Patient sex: F
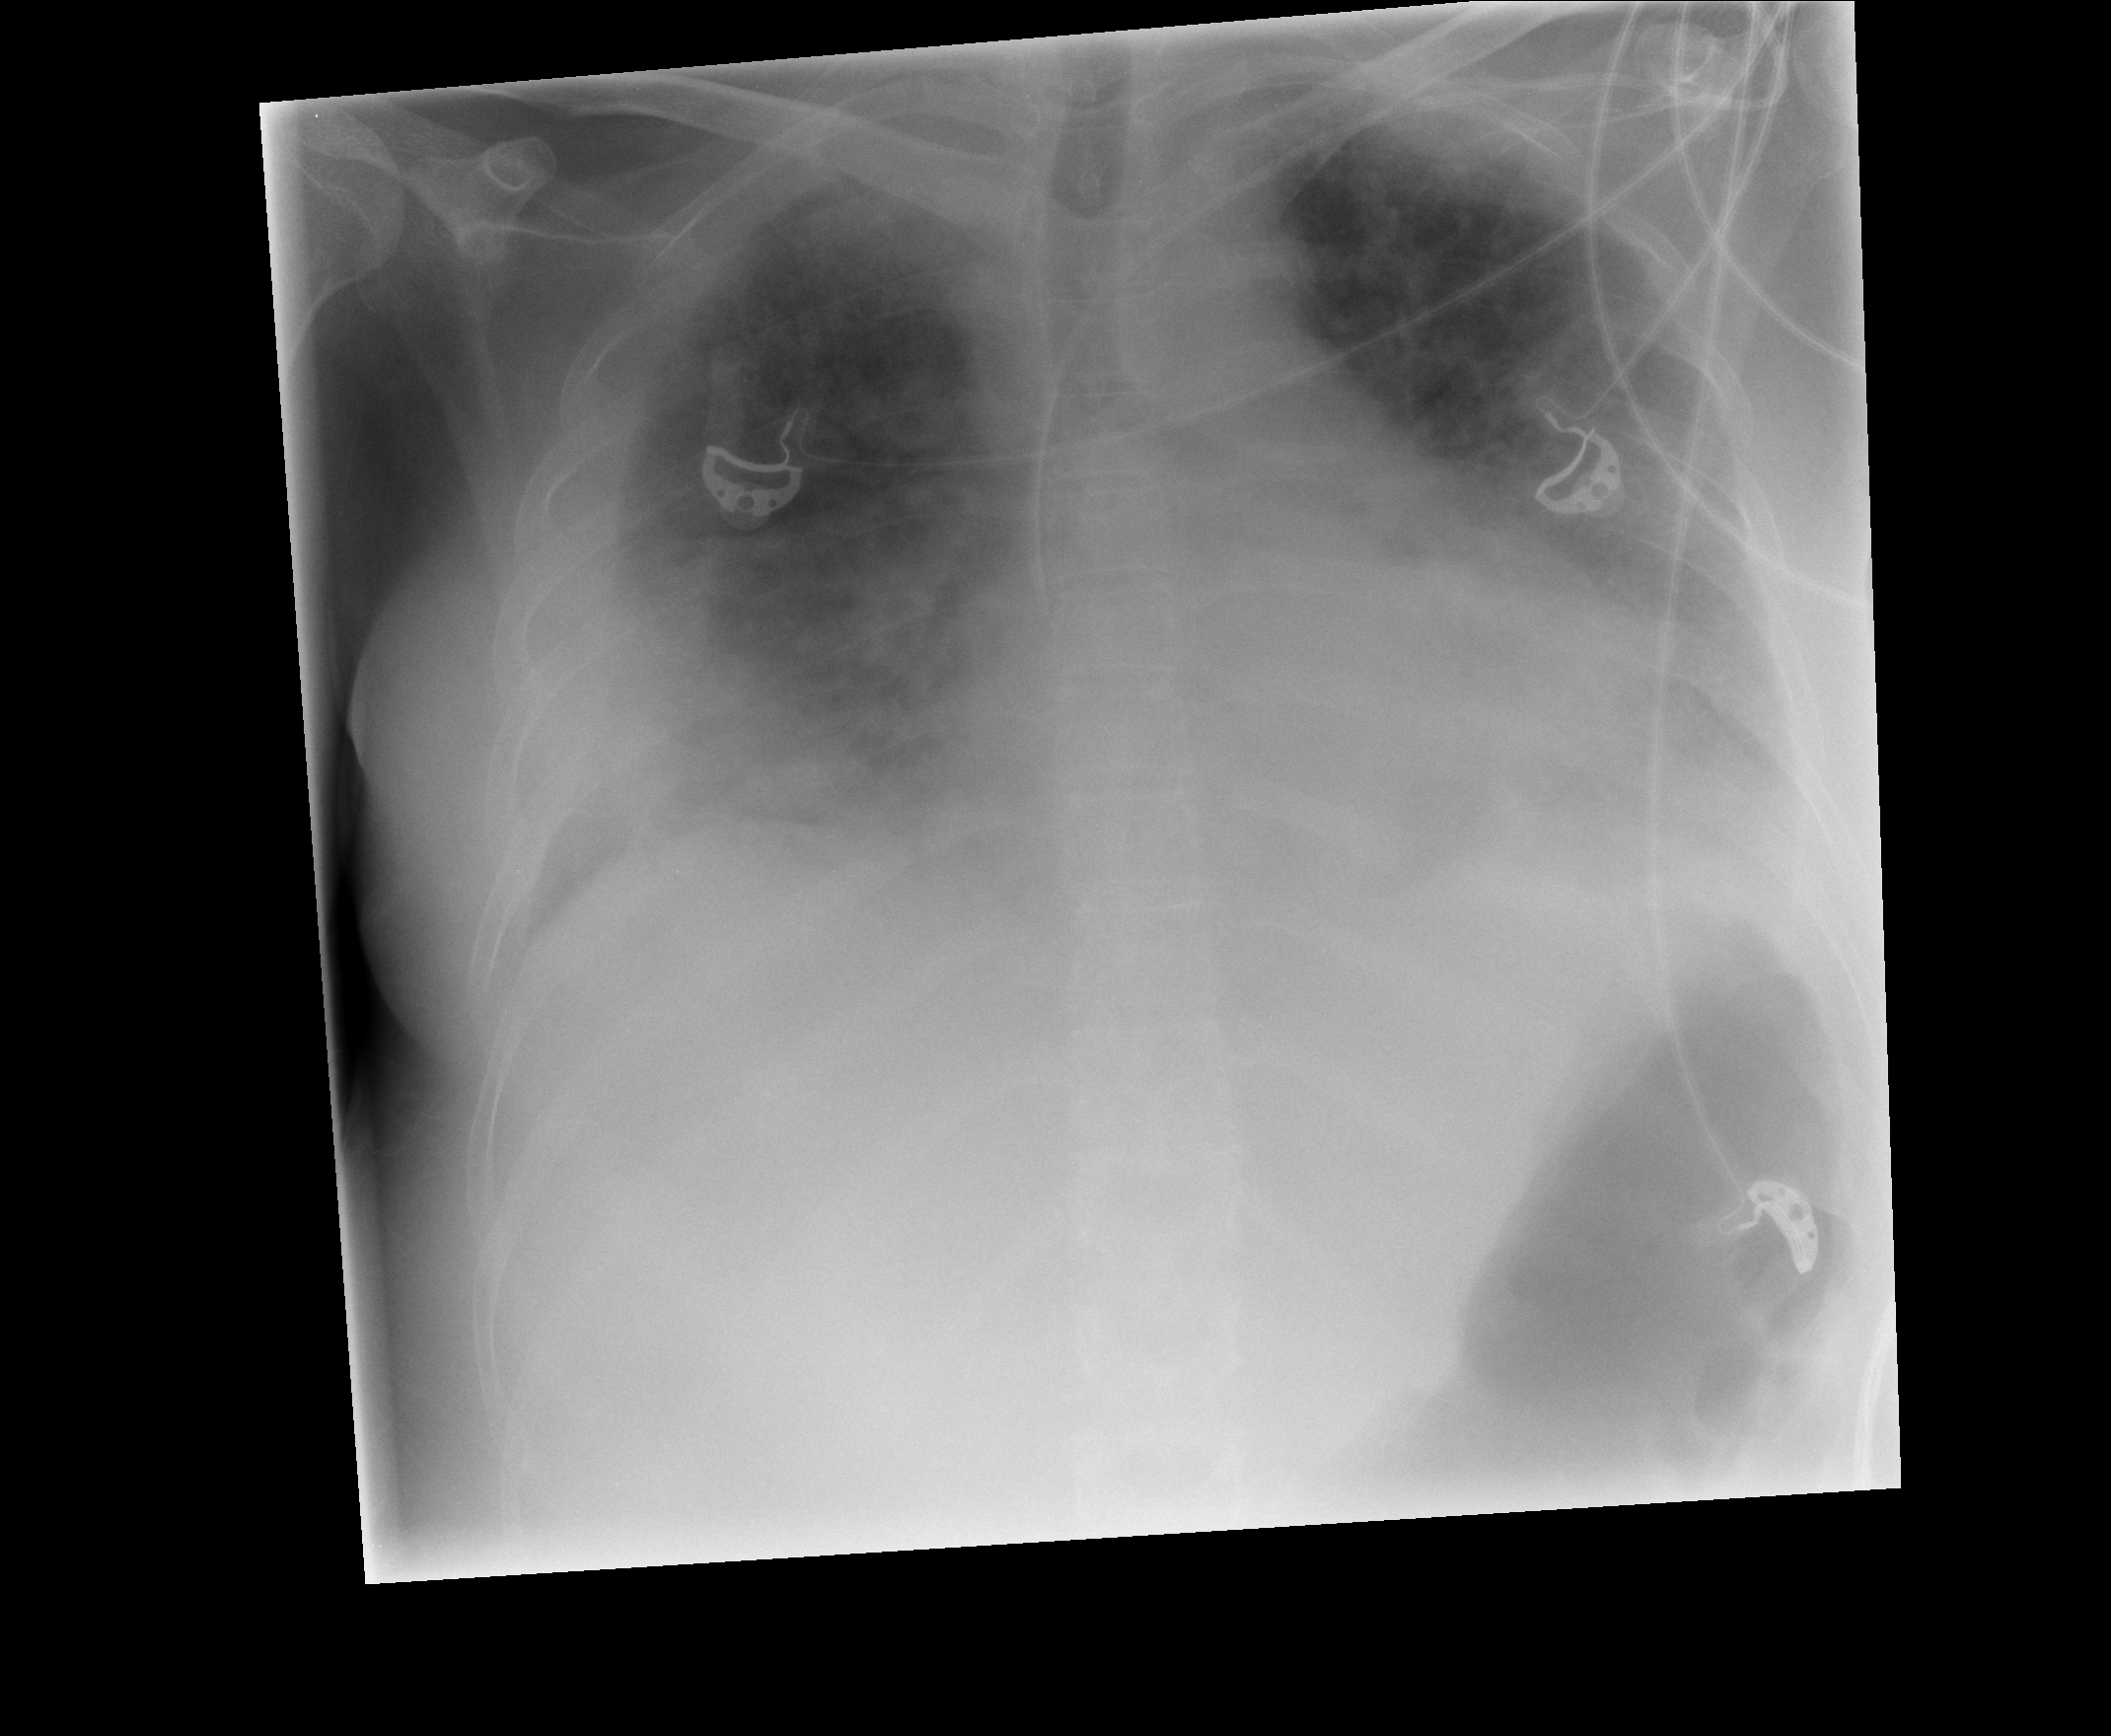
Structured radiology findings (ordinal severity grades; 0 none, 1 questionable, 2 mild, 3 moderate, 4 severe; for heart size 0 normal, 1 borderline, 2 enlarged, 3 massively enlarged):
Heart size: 0
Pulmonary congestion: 3
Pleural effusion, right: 3
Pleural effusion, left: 2
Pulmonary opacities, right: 2
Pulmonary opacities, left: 2
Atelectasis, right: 3
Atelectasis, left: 3